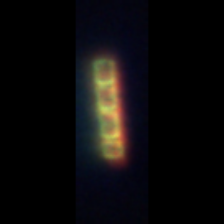
Taxon: Chaetoceros
Group: Diatoms